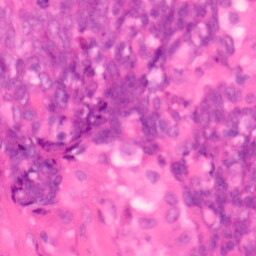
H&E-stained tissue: Colon